Question: I create a list-view control with the 'CreateWindowEx()' function. The extended styles I specify during the creation do not apply to the list-view control.
Here is my code:
'''
INITCOMMONCONTROLSEX iccx;
iccx.dwSize = sizeof(INITCOMMONCONTROLSEX);
iccx.dwICC = ICC_LISTVIEW_CLASSES;
InitCommonControlsEx(&iccx);
hWnd = CreateWindowExW( LVS_EX_FULLROWSELECT | LVS_EX_GRIDLINES, // Extended Styles
WC_LISTVIEWW, // Class Name
L"", // Title
LVS_REPORT | WS_VISIBLE | WS_CHILD, // Styles
10, // x
320, // y
480, // w
200, // h
hWndParent,
NULL,
hInstance,
NULL);
'''
After adding some content to it, the appearance of the list-view is as in the image below.

As you see, neither I can select full rows, nor the grid-lines are displayed.
What am I missing? How do I make the extended styles show effect?
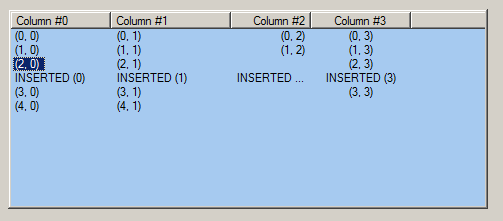
Answer: For list-view controls, extended styles are explicitly set by sending the <URL> message to the control window. This is stated in the documentation:
<URL>
> Use the LVM_SETEXTENDEDLISTVIEWSTYLE message or one of the ListView_SetExtendedListViewStyle or ListView_SetExtendedListViewStyleEx macros to employ these extended list-view control styles.
For example:
'''
SendMessageW( hWnd,
LVM_SETEXTENDEDLISTVIEWSTYLE,
LVS_EX_FULLROWSELECT | LVS_EX_GRIDLINES,
LVS_EX_FULLROWSELECT | LVS_EX_GRIDLINES);
'''
Extended styles apply only after sending this message.